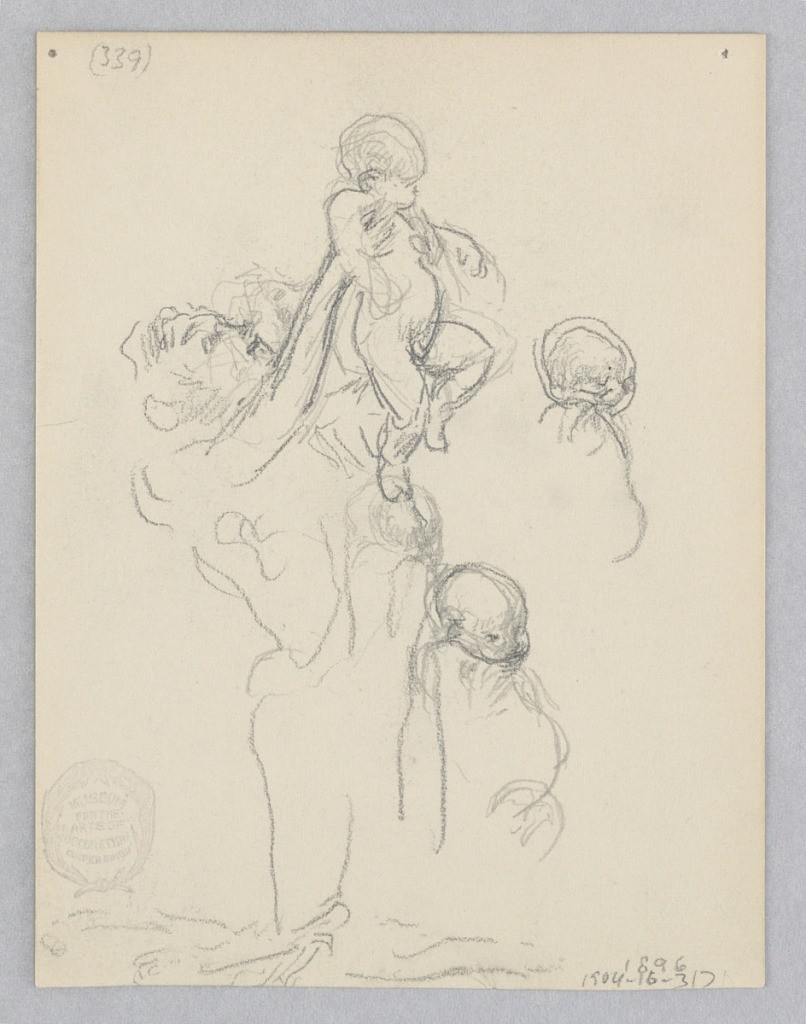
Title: Study for a dancing woman, “Moods to Music,” Mendelssohn Glee Club, New York, NY
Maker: Robert Frederick Blum, American, 1857–1903
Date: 1893–1895
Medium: Graphite on wove paper
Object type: Drawing
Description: Sketch of a female figure lifting a child.